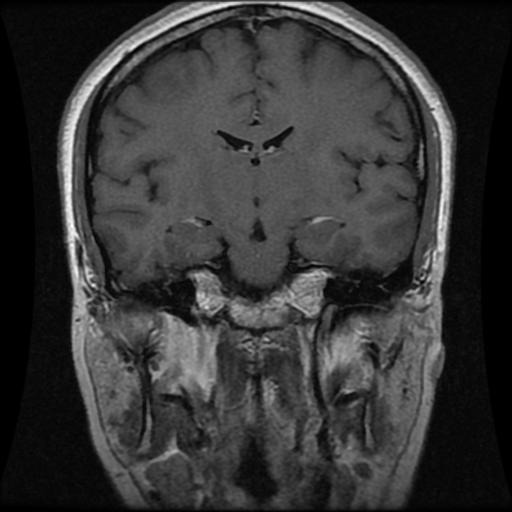
Label: pituitary